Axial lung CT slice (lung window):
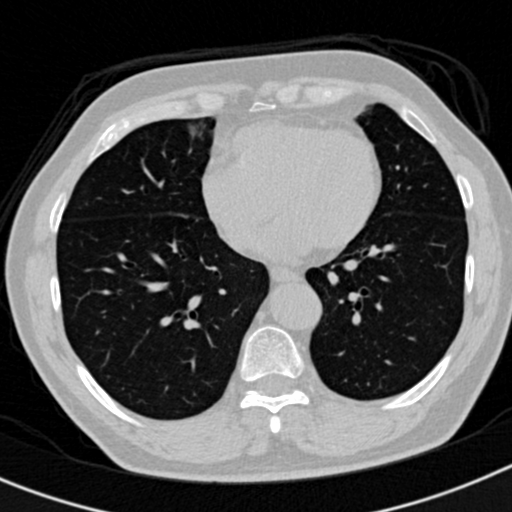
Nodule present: no